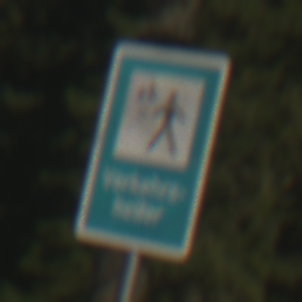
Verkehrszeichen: Verkehrshelfer
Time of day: MorningAfternoon
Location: Outdoor (Nature)
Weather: Clear
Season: Winter
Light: Natural